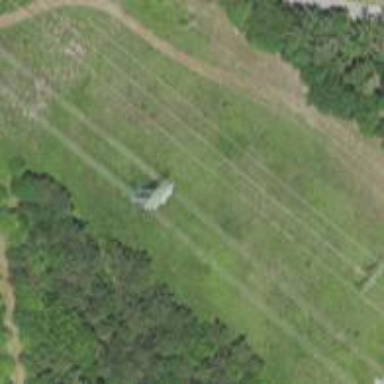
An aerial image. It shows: Power pole.